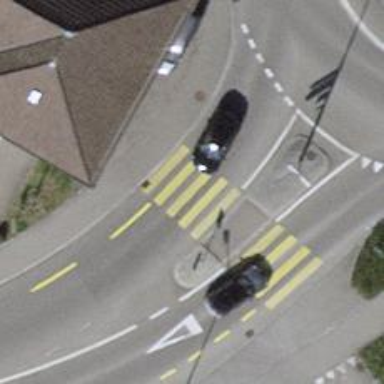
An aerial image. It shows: Marked crossing with zebra sign and island in the middle.